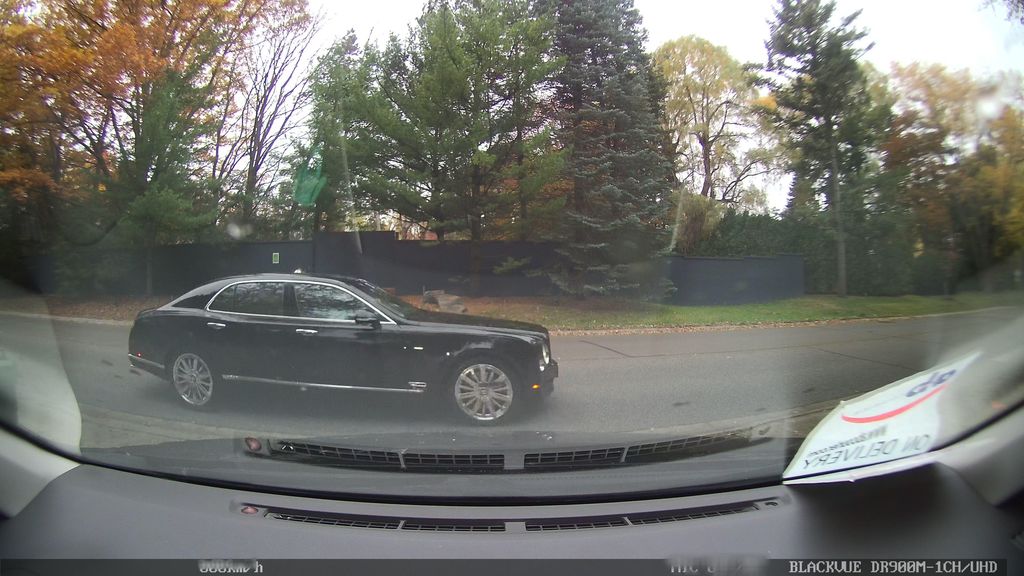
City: toronto